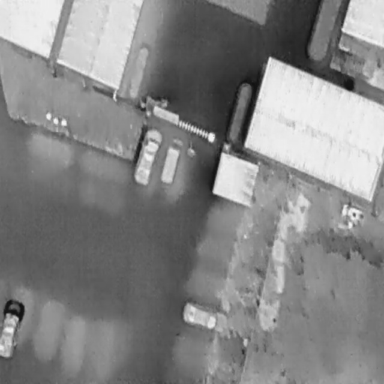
There are three Cars in the infrared image.